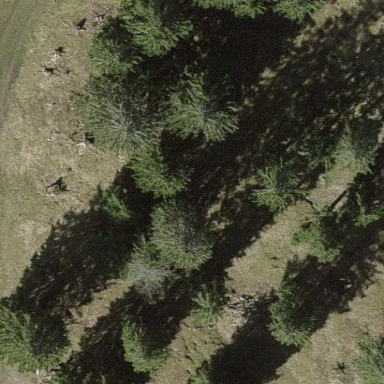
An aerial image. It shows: Forest area.